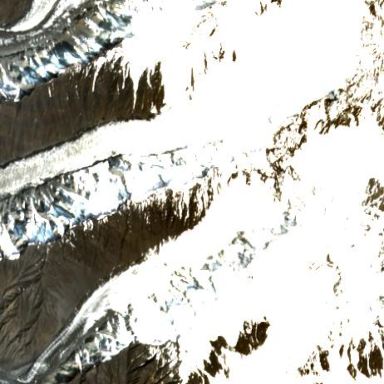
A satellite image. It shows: Stunning view of glacier.